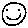
Label: smiley face